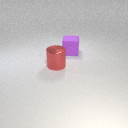
large purple rubber cube behind large red metal cylinder